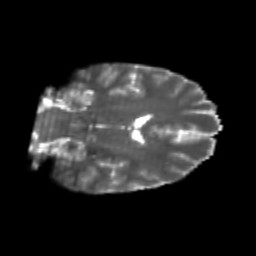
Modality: T2w
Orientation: coronal
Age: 26
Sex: male
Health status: healthy
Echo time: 0.074 s